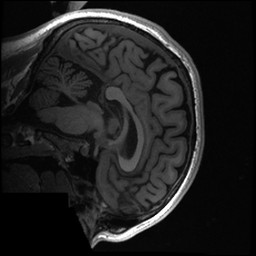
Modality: T1w
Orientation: sagittal